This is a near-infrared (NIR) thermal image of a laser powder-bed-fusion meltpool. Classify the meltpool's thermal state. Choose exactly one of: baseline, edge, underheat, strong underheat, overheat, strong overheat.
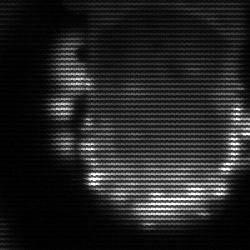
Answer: baseline